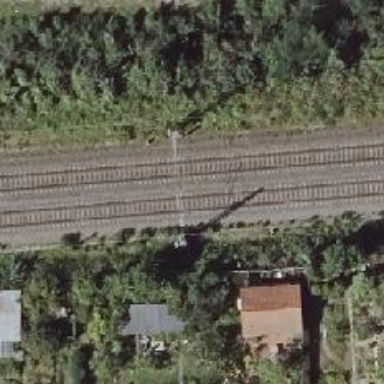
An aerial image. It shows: Milestone along the railway track with catenary mast.